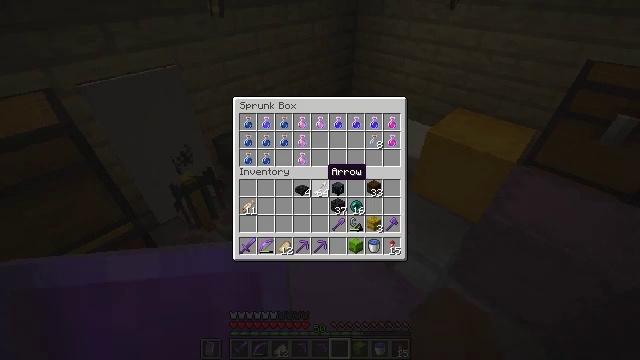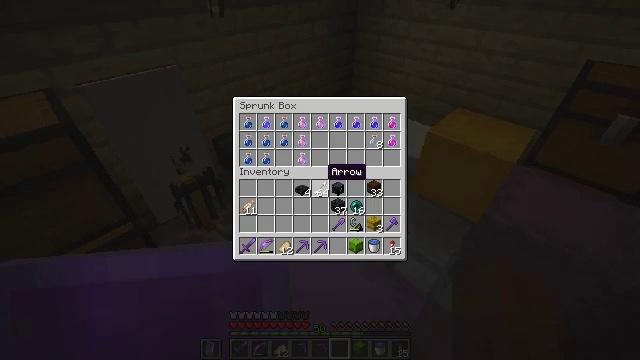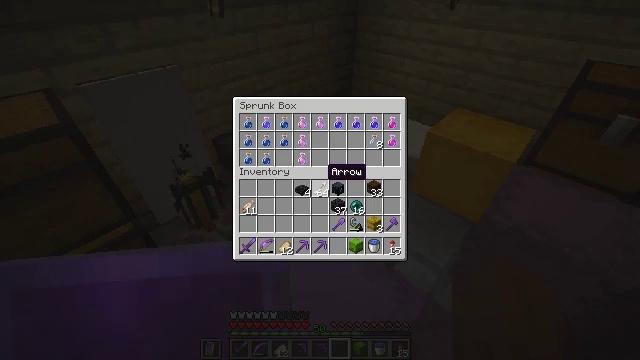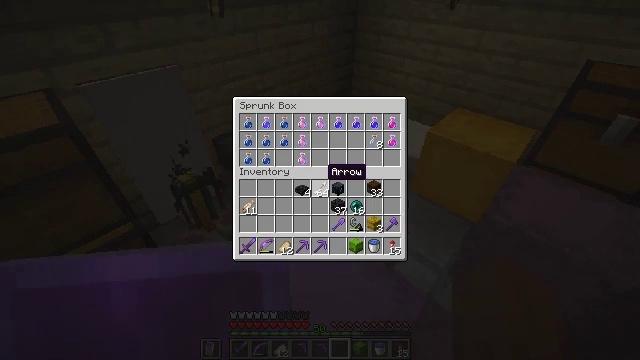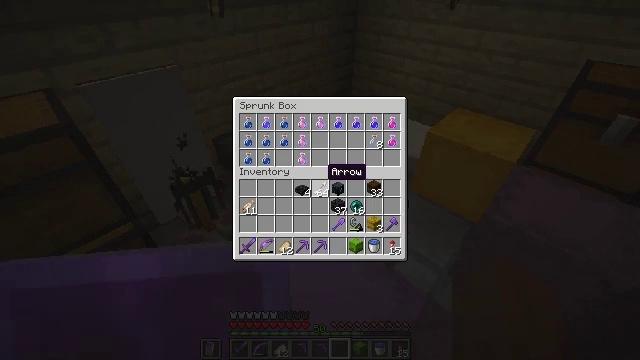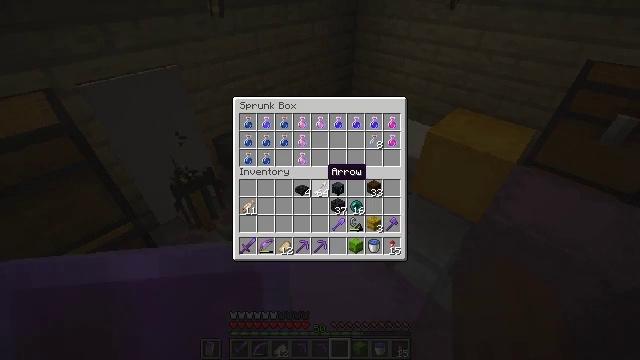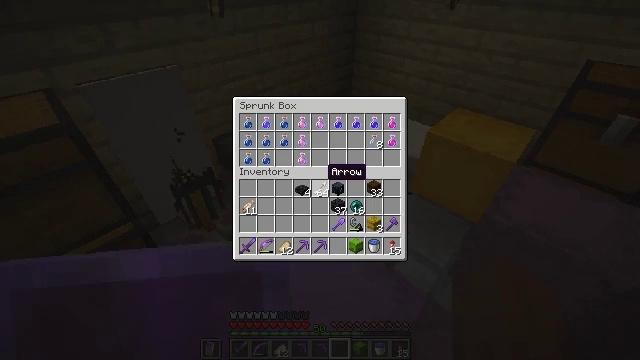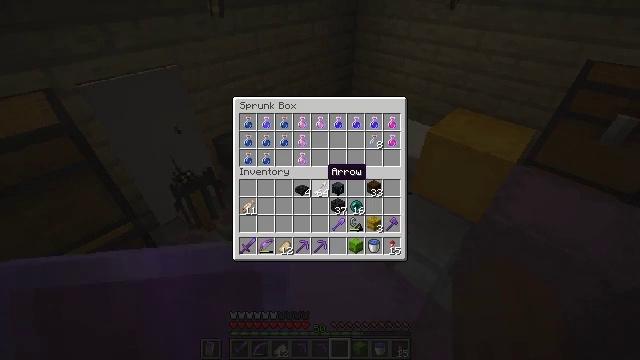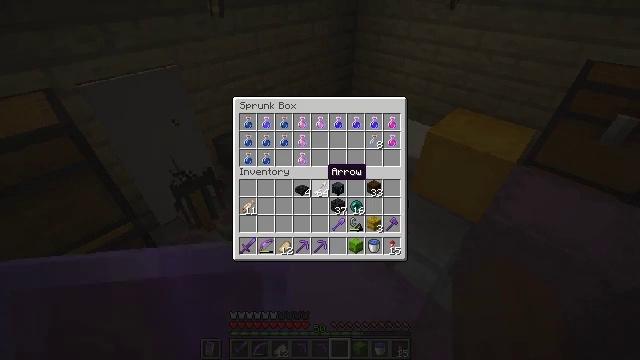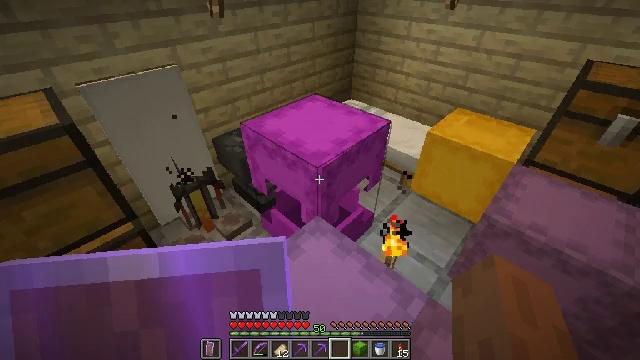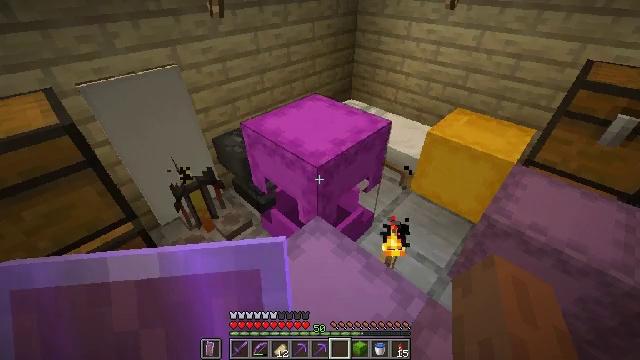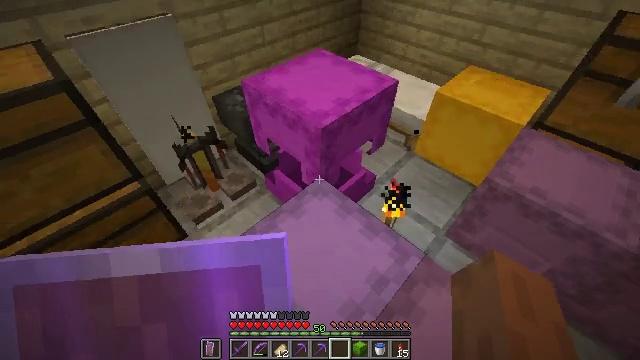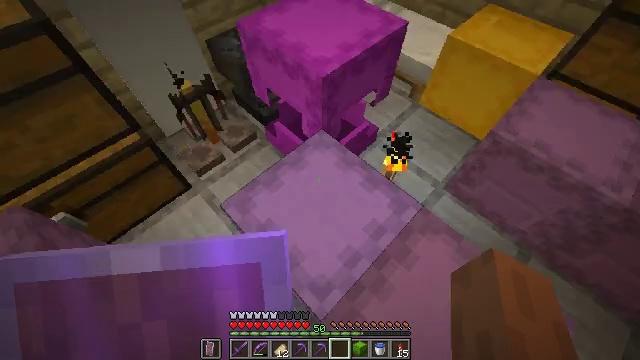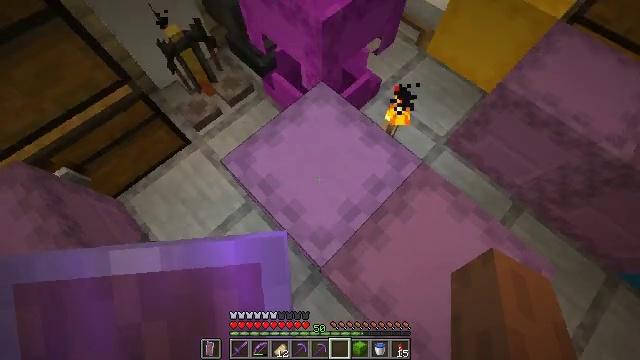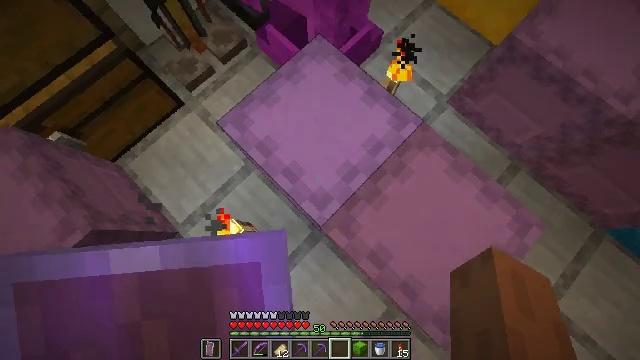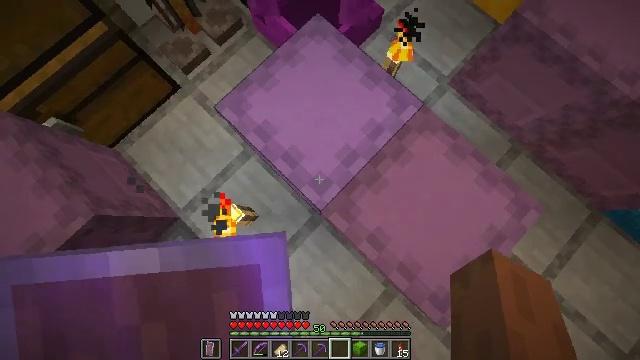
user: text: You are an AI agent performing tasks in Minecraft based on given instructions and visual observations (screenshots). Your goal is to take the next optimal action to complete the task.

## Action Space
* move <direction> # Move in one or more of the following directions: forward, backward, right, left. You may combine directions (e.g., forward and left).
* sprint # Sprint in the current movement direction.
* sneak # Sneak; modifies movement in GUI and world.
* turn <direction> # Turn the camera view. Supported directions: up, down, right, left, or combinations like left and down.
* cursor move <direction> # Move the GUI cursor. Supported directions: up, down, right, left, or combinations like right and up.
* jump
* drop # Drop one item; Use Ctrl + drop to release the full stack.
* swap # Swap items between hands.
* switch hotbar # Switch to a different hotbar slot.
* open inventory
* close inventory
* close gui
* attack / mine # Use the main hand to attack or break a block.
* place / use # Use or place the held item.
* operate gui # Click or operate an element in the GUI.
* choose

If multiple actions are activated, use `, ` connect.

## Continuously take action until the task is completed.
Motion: motion action
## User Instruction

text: Break the shulker box to collect it.
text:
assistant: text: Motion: no_op
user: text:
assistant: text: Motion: no_op
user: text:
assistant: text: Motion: no_op
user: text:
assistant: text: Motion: no_op
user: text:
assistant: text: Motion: no_op
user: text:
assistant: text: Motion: no_op
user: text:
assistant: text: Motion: no_op
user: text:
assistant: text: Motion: no_op
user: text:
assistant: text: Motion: no_op
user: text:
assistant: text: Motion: no_op
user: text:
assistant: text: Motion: turn down
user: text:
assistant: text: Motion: turn down
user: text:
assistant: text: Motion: turn down
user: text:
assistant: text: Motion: turn down
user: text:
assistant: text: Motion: turn down
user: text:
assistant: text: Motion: no_op
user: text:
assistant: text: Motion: no_op
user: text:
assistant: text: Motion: use / place
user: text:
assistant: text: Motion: use / place
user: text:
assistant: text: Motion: use / place
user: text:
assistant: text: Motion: no_op
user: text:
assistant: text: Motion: no_op
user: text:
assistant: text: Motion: no_op
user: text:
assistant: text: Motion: no_op
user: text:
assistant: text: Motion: no_op
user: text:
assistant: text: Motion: no_op
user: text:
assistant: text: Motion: no_op
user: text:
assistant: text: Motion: no_op
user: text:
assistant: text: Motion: no_op
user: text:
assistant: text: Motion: no_op